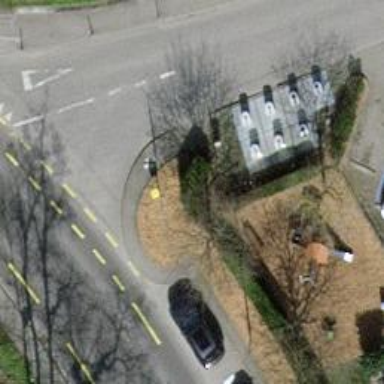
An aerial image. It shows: Post box is visible.